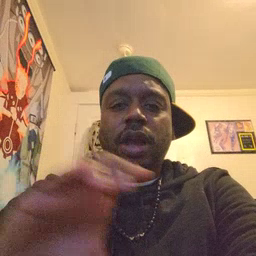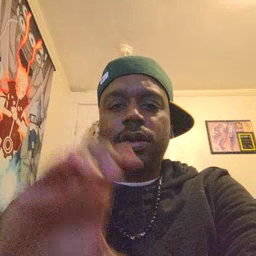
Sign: chocolate